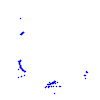
Particle: proton